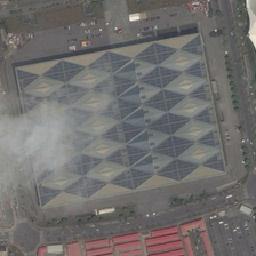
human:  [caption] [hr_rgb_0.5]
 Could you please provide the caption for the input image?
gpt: The rectangular central building is close to some red buildings and has parking lots.

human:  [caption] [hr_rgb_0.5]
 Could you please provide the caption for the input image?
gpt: The center is a red square structure with four floors.

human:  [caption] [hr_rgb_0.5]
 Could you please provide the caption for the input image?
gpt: The rectangular central building is close to some red buildings with parking lots.

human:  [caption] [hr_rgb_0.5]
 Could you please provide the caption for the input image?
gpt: Central rectangular building, close to some red buildings, with parking lots.

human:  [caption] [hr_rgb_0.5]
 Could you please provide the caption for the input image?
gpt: The middle is a red square structure with four layers.